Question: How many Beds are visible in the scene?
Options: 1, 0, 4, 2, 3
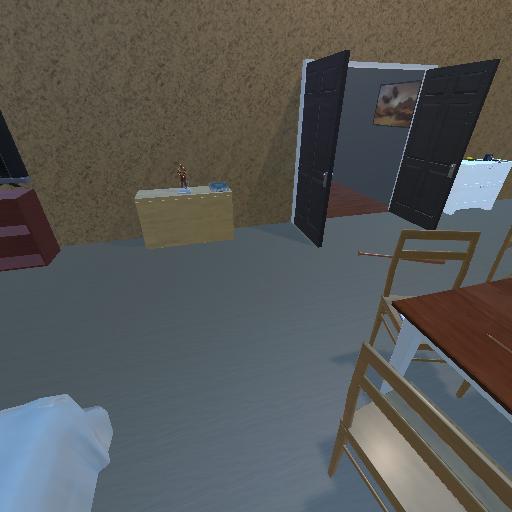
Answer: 1